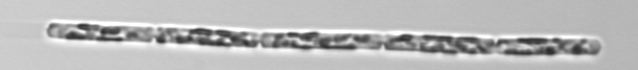
Label: Dactyliosolen_fragilissimus